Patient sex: F
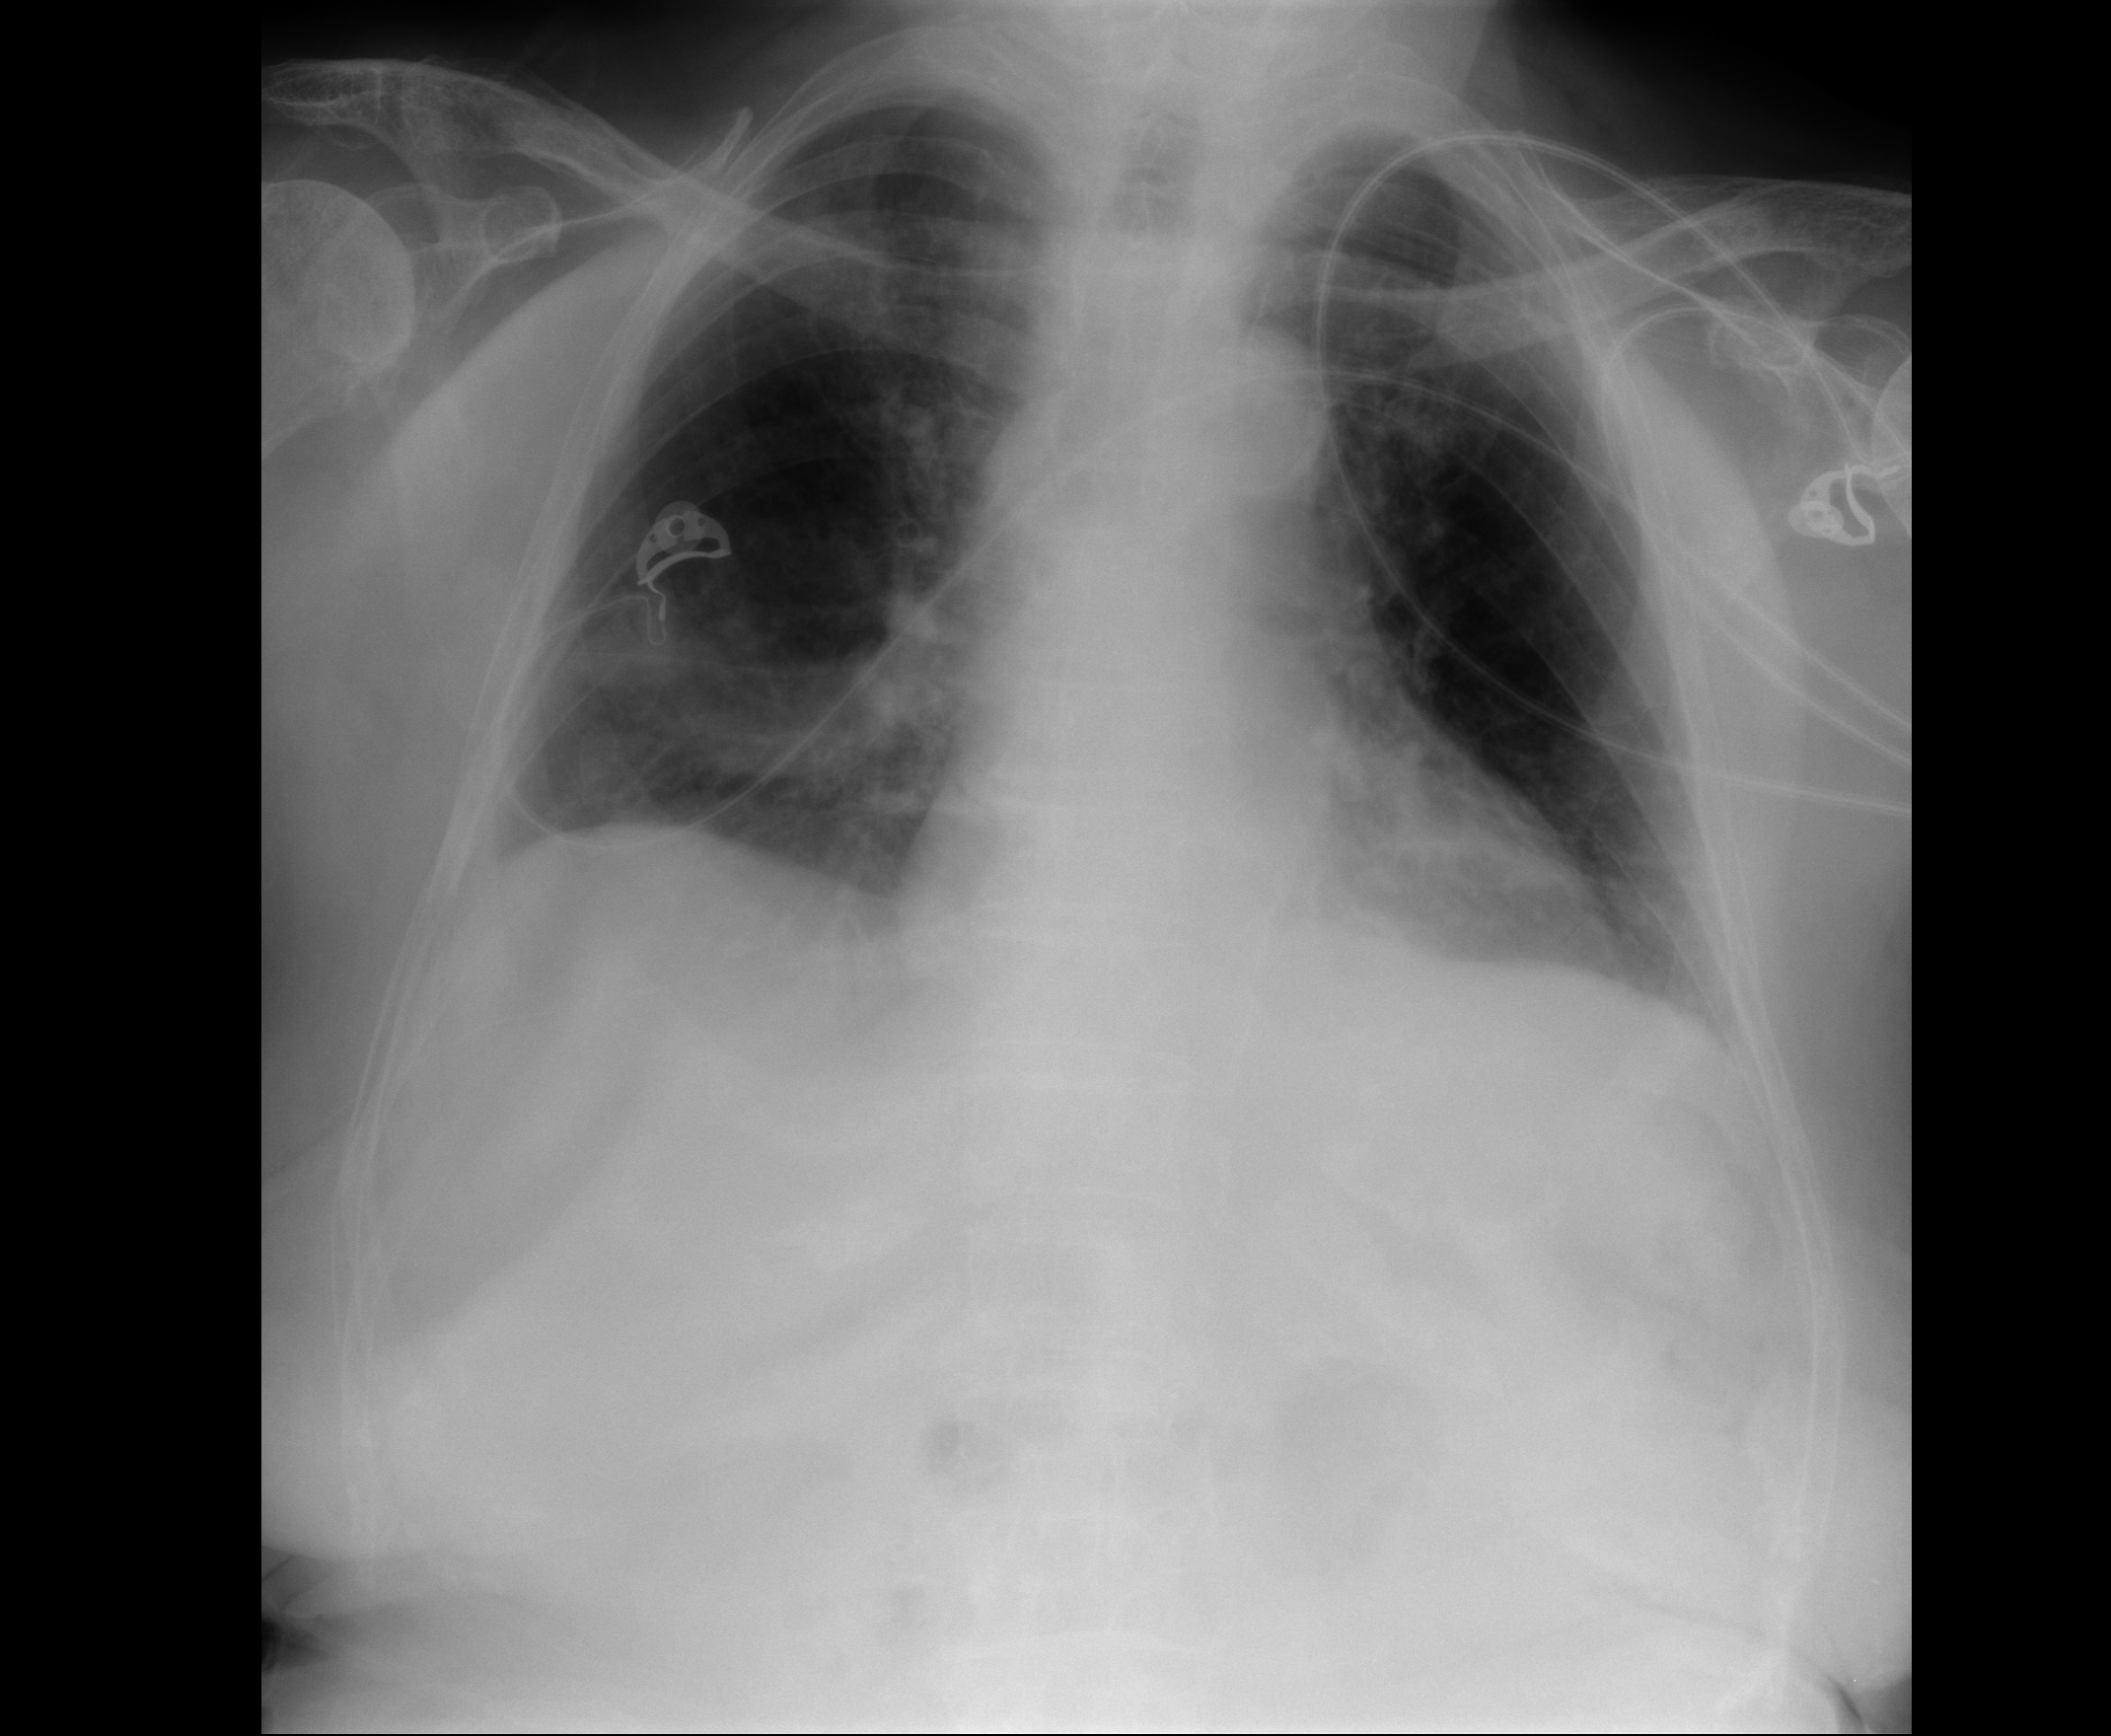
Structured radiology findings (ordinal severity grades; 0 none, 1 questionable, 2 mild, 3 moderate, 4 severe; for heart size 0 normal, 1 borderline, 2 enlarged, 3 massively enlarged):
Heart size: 0
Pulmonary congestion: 0
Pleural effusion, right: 1
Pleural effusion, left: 0
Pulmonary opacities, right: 1
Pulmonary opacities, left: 0
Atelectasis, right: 2
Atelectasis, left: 2